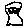
Label: bird